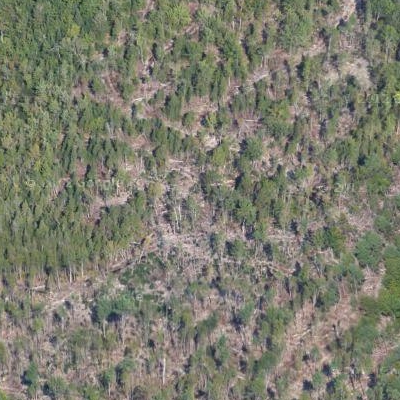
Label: eForest